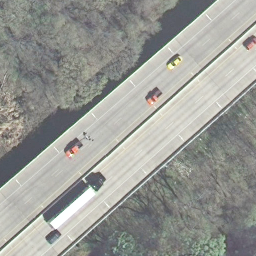
Label: freeway